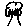
Label: tree